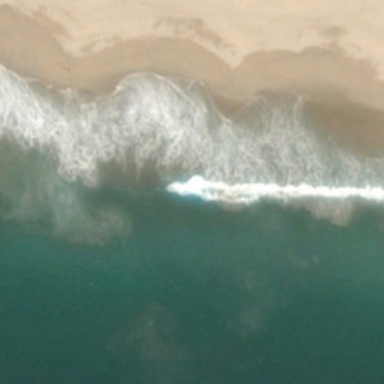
Sea water in the wind set off layers of white spray .